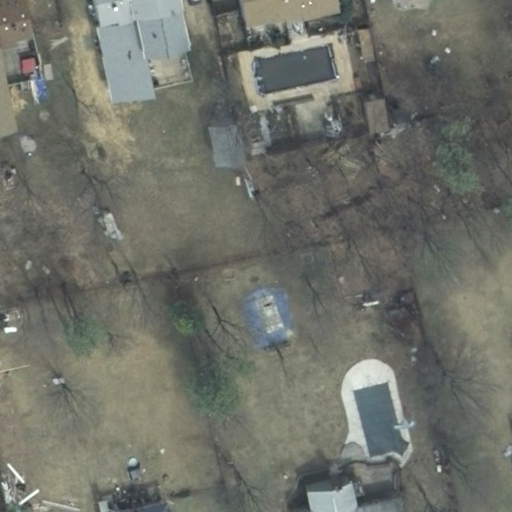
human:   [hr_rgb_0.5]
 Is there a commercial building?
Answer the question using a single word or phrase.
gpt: no

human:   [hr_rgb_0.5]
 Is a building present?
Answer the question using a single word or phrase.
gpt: yes

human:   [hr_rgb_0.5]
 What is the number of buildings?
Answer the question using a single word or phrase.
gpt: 8

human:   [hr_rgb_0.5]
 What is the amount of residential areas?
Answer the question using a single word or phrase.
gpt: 1

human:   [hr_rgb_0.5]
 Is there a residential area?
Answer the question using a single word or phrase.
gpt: yes

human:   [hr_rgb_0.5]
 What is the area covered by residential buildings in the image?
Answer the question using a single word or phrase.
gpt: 483m2

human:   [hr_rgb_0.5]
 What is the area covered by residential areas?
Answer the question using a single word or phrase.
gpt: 10611m2

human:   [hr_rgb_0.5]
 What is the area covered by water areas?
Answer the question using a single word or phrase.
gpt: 0m2

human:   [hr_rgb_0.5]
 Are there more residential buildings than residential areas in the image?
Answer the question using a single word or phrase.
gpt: yes

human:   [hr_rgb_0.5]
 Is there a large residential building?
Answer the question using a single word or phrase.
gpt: no

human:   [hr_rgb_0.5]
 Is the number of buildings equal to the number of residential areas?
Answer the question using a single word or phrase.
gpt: no

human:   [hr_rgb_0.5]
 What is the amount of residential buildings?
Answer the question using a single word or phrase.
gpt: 7

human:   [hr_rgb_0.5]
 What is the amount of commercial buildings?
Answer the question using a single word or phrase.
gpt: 0

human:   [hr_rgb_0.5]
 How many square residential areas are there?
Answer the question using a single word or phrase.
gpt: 0

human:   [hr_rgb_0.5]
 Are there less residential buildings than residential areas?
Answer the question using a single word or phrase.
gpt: no

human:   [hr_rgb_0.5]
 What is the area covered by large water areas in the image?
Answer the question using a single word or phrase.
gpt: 0m2

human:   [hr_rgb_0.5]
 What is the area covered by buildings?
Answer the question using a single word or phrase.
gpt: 526m2

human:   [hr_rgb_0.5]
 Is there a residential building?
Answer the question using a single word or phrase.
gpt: yes

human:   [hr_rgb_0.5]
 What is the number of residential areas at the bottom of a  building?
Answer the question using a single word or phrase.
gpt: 1

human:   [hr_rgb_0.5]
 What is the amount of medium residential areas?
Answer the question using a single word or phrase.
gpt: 0

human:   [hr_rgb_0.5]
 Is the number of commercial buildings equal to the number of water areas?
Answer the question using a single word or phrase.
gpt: yes

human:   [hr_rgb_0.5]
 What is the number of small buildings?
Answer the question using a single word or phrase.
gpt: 6

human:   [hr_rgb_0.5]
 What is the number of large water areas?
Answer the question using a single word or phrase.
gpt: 0

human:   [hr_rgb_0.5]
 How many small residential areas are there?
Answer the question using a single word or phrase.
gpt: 0

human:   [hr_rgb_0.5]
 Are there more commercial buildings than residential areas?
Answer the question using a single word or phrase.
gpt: no

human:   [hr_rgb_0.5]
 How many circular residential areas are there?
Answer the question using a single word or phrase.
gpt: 0

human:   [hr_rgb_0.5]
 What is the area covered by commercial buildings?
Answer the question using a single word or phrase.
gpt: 0m2

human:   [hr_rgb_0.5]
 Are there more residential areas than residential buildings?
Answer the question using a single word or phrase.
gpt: no

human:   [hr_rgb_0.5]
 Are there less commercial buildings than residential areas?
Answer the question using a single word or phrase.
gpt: yes

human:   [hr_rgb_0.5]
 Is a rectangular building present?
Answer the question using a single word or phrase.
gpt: yes

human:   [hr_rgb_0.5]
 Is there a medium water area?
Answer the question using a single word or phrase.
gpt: no

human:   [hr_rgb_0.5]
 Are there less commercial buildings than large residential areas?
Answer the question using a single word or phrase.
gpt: yes

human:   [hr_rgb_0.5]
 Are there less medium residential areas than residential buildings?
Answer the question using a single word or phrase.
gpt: yes

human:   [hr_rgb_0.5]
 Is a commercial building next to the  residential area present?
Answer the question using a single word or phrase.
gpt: no

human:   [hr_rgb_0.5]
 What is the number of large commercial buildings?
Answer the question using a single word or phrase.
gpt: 0

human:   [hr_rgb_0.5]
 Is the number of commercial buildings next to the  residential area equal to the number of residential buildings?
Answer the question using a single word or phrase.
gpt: no

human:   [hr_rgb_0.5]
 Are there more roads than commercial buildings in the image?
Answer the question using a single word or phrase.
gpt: no

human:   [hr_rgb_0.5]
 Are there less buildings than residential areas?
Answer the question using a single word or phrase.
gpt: no

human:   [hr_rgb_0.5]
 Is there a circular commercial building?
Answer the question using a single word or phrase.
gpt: no

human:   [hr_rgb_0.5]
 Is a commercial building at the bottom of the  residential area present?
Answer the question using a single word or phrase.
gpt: no

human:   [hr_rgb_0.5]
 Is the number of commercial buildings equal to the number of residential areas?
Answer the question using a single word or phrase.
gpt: no

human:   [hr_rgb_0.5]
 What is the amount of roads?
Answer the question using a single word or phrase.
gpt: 0

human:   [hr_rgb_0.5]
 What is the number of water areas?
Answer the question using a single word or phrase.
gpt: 0

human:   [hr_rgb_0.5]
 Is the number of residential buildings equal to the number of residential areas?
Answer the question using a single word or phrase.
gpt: no

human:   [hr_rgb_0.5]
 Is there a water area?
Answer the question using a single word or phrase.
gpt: no

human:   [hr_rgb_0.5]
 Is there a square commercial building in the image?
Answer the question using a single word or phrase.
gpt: no

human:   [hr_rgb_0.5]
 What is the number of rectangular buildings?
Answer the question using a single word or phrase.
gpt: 5

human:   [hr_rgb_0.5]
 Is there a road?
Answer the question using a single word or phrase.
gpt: no

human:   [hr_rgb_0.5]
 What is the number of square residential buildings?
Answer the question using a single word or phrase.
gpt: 0

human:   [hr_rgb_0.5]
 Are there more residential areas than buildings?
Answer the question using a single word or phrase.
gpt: no

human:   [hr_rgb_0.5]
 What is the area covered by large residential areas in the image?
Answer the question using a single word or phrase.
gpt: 10611m2

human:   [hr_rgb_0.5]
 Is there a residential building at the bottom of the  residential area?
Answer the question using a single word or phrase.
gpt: no

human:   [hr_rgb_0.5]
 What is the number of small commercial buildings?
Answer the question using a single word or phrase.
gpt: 0

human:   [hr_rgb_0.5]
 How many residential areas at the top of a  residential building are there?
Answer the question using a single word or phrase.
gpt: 0

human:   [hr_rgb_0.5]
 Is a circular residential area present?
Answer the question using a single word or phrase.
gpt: no

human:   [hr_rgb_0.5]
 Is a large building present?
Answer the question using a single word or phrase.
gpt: no

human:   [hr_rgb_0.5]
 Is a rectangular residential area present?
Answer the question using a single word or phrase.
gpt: yes

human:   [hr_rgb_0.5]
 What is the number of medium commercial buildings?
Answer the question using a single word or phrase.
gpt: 0

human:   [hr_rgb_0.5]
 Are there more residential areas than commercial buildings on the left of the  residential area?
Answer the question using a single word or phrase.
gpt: yes

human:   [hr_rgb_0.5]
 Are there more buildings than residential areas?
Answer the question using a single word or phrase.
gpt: yes

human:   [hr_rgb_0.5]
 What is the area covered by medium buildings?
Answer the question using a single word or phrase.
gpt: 311m2

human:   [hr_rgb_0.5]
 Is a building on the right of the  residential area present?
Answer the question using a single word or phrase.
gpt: yes

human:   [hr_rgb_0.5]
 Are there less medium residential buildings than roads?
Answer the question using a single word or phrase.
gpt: no

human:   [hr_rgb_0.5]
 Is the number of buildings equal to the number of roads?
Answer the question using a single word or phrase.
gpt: no